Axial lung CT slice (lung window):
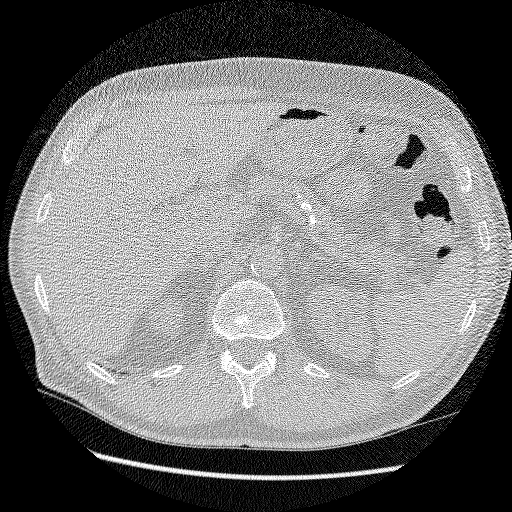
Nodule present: no